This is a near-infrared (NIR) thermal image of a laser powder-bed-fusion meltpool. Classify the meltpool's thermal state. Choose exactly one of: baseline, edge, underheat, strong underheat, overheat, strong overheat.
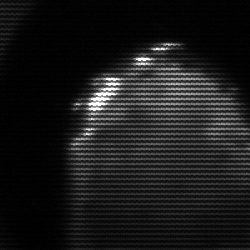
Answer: edge